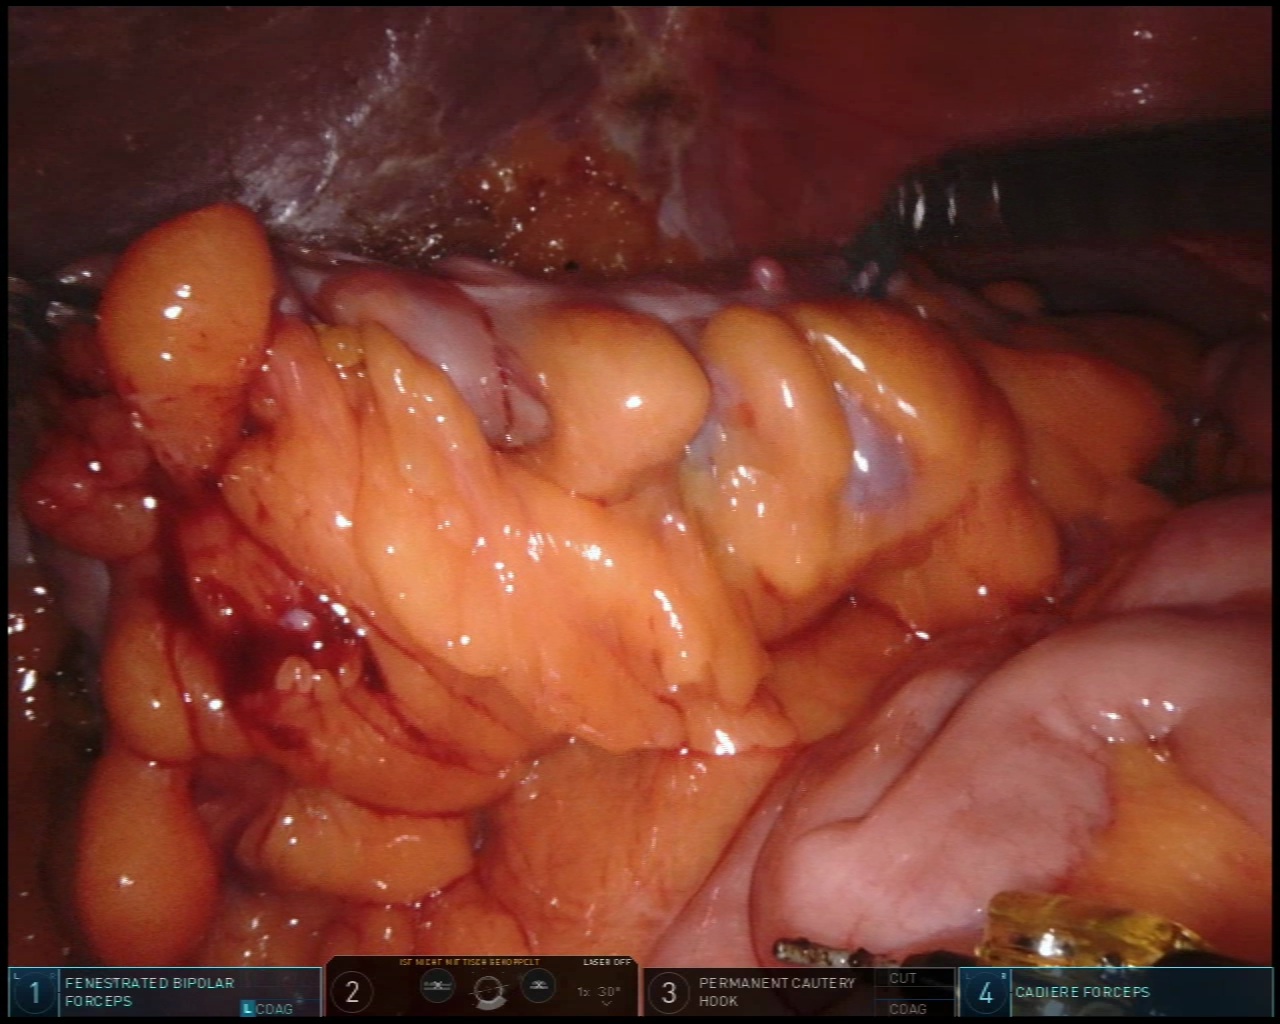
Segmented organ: small_intestine
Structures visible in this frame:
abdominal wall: yes
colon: yes
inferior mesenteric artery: no
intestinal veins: no
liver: no
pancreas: no
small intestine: yes
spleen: no
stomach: no
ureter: no
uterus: no
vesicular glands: no